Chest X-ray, PA view. Patient: 55 years old, sex M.
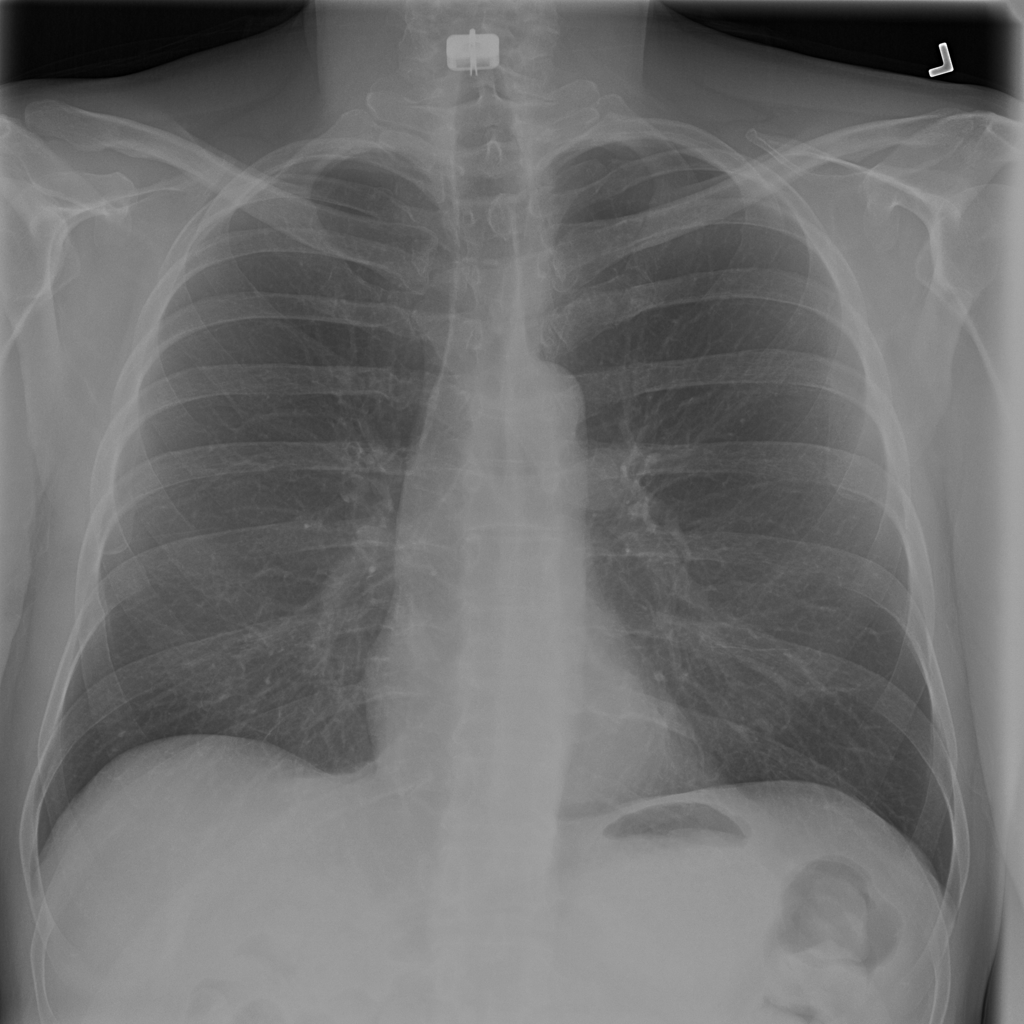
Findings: No Finding